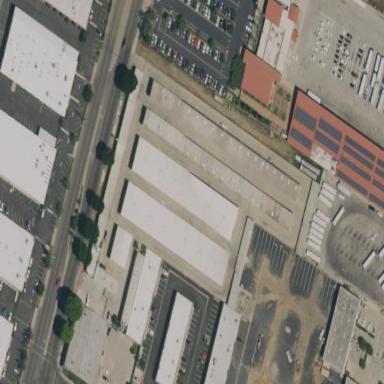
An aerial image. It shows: Warehouse building used for warehousing.